Question: I have a script that assign for a global task:
'''
f1::Run D:\Download
'''
A program needs to use that key, so I put this:
'''
#IfWinActive, ahk_exe inkscape.exe
F1::send {f1}
return
'''
However when I press it, this error hits:

If yes, nothing happens. If no, the script exits.
Do you know what happens?
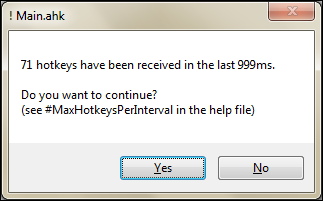
Answer: The problem is that your hotkey keeps triggering itself over and over a again in a loop. The <URL> modifier will fix it. That way the hotkey wont get triggered when the source of the key press is a 'Send' command.
However, you don't actually need this at all.
You should use the <URL> directive.
'''
#IfWinNotActive, ahk_exe inkscape.exe
F1::Run, D:\Download
#IfWinNotActive
'''
Alternatively, you could just not create a context sensitive hotkey, and use the <URL> modifier. That way the hotkey will always retain its normal functionality when you press it.
'~F1::Run, D:\Download'